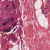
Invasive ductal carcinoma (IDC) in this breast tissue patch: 0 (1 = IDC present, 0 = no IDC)